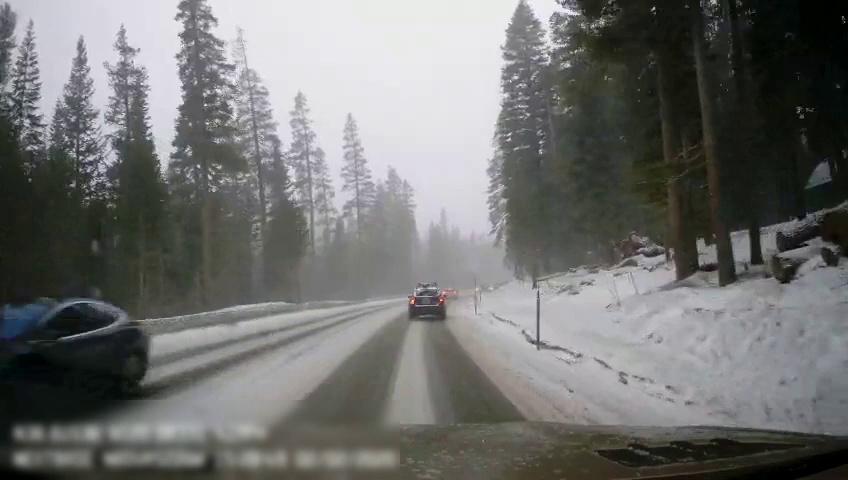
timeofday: Day
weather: Snowy
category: Drivable Space
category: Vehicles | Car
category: Vehicles | Car
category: Vehicles | SUV